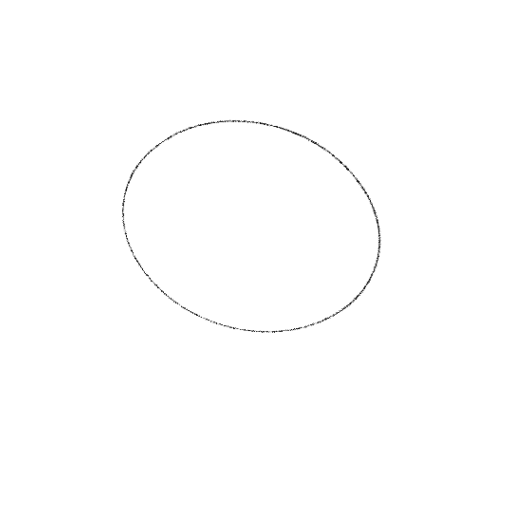
Crossing number: 0